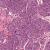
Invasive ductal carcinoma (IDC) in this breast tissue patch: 0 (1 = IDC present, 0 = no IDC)